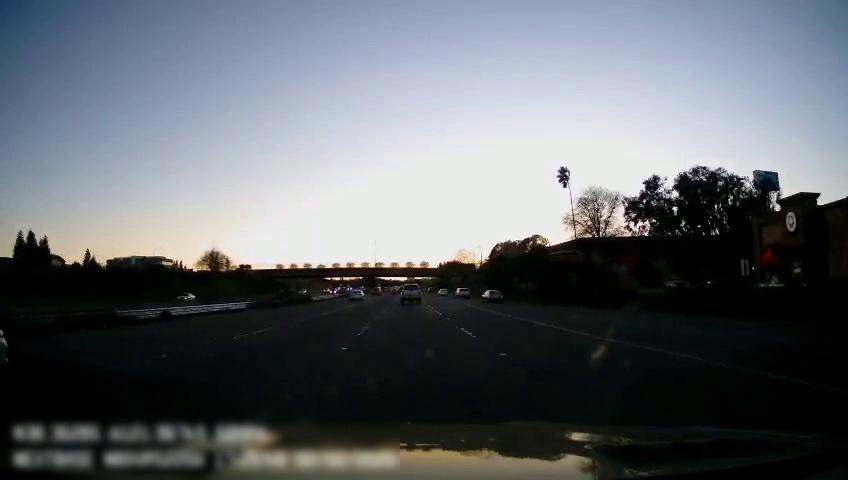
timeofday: Dusk/Dawn/Twilight
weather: Cloudy
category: Drivable Space
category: Vehicles | Car
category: Vehicles | Car
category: Vehicles | Car
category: Vehicles | SUV
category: Vehicles | SUV
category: Vehicles | Car
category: Vehicles | Truck
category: Vehicles | Car
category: Lanes | Current Lane
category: Lanes | Current Lane
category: Lanes | Alternate Lane
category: Lanes | Alternate Lane